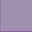
Piece: xx